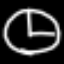
Label: clock